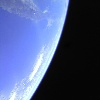
Label: water